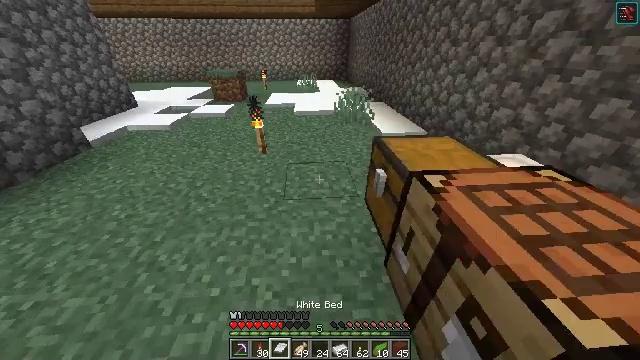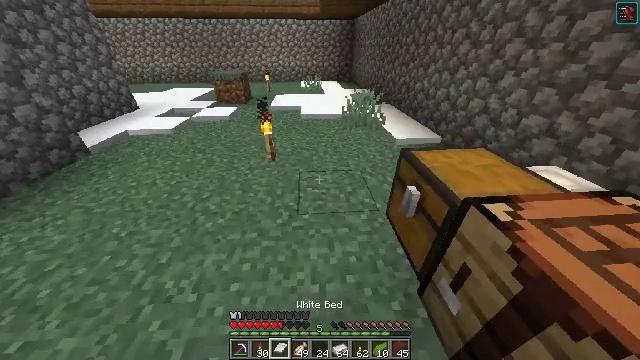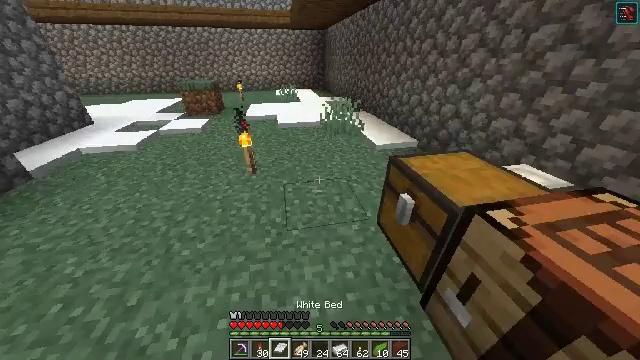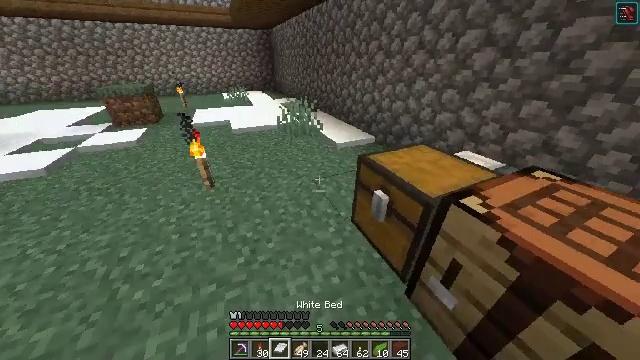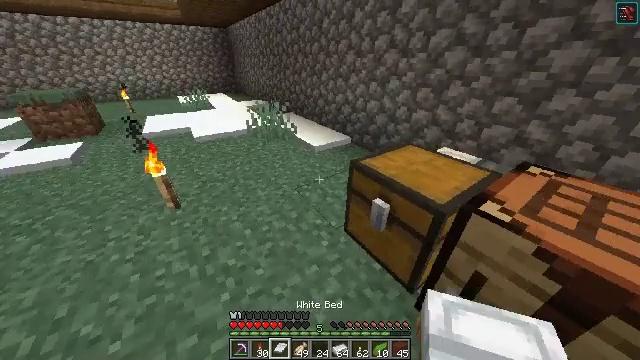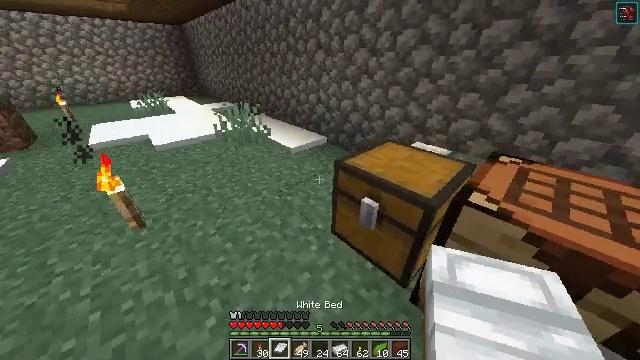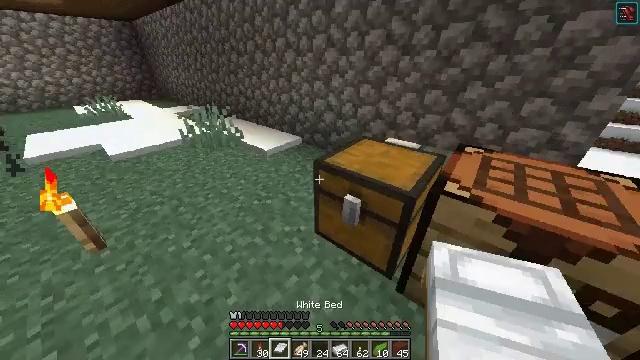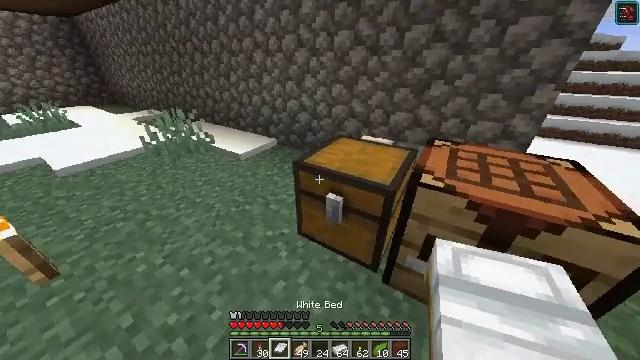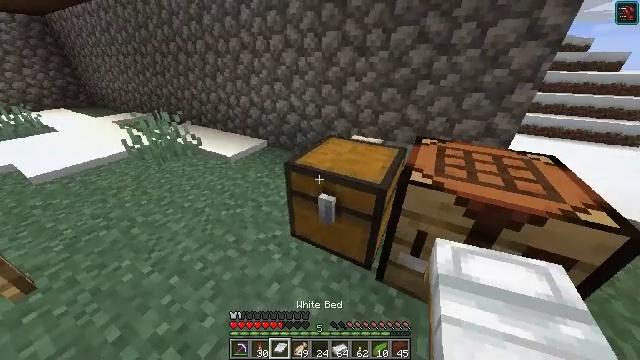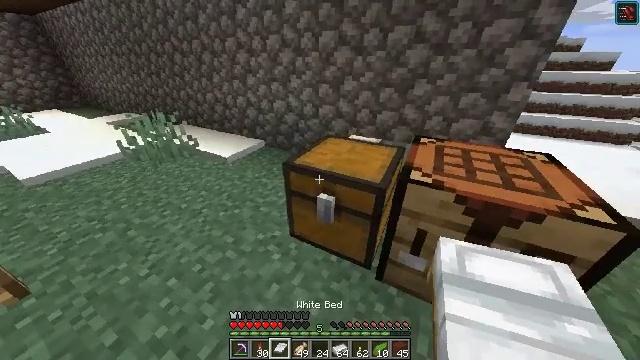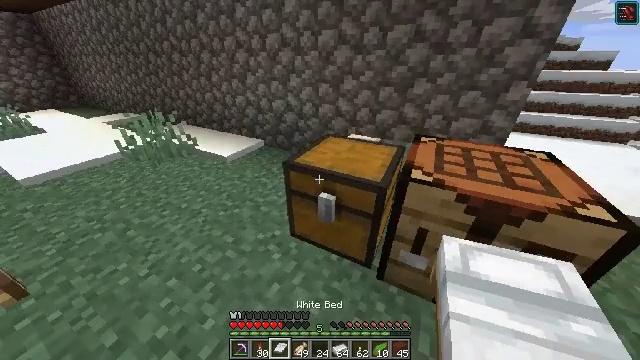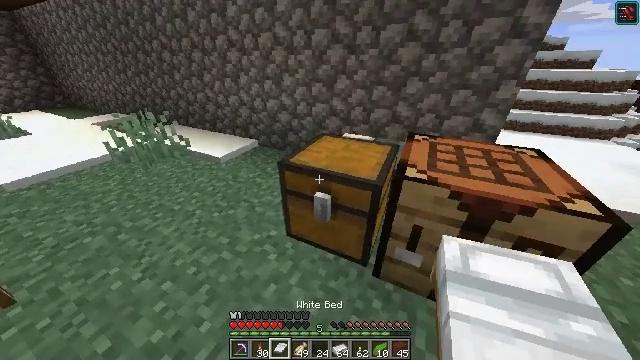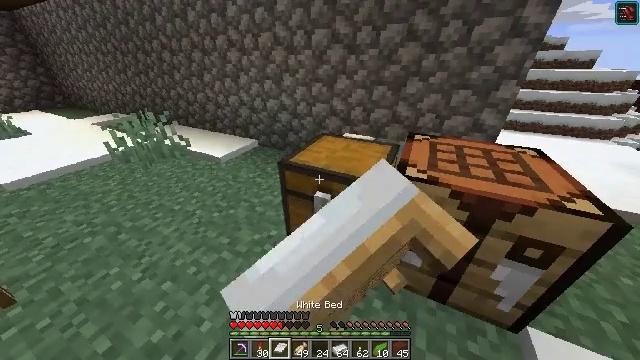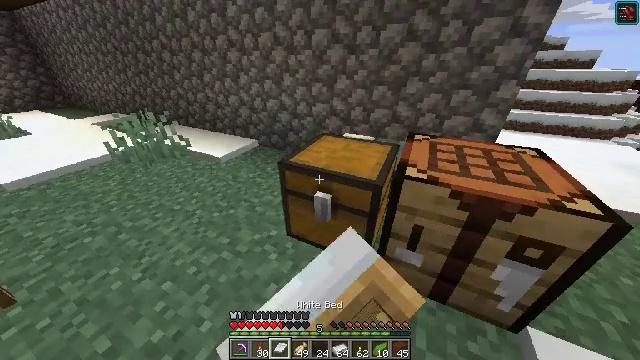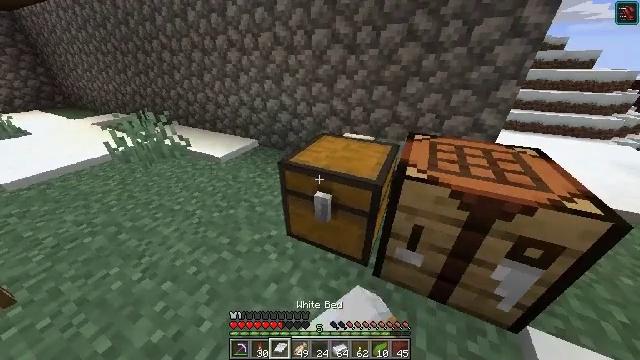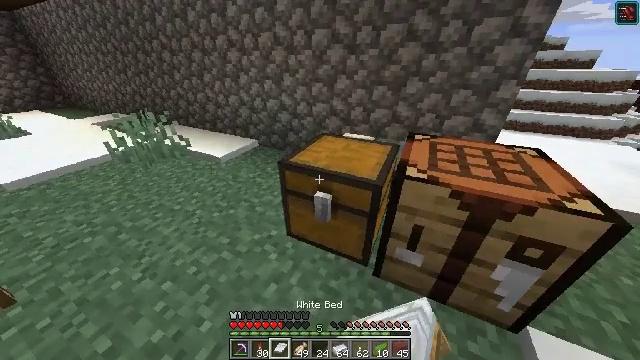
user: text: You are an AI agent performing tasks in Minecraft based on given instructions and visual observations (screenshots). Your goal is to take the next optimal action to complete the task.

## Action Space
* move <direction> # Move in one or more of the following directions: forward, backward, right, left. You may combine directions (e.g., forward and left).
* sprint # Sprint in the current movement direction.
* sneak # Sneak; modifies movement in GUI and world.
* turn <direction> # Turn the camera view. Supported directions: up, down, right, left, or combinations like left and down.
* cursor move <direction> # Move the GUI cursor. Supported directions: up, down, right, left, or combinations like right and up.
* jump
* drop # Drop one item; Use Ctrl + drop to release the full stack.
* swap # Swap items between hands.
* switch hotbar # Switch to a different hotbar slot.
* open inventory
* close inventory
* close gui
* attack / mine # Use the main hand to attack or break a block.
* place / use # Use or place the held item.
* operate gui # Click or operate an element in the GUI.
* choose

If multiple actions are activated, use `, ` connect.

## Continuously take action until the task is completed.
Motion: motion action
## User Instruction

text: In the crafting table, craft iron nugget.
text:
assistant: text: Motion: move forward and move left
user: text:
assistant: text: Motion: move forward and move left, turn right and up
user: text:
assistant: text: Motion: move forward, turn right
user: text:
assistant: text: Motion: turn right
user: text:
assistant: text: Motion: turn right
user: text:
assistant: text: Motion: turn right
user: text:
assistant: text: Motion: turn right
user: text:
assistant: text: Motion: turn right
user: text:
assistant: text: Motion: no_op
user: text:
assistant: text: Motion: no_op
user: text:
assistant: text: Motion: turn right, use / place
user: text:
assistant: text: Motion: use / place
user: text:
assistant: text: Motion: use / place
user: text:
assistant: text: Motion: use / place
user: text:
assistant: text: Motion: no_op
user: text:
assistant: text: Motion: no_op
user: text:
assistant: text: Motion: no_op
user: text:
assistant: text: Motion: no_op
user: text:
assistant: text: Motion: no_op
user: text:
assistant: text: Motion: no_op
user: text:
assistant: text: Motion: no_op
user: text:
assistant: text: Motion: no_op
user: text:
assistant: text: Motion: no_op
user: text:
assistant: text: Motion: no_op
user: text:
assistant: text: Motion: no_op
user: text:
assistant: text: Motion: no_op
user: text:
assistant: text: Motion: no_op
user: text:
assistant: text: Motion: no_op
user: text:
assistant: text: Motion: no_op
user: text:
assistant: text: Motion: no_op